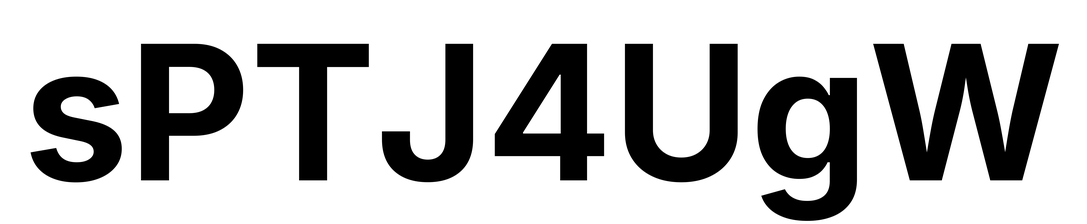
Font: Inter_Bold